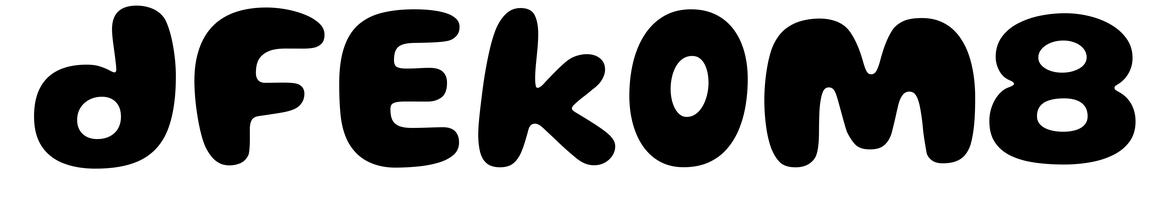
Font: Gluten_Bold